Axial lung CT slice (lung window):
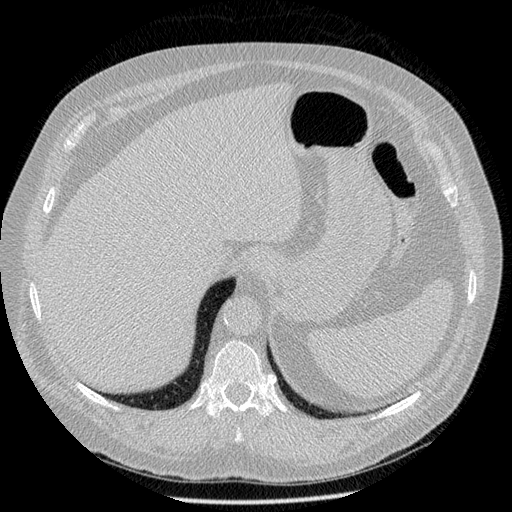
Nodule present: no